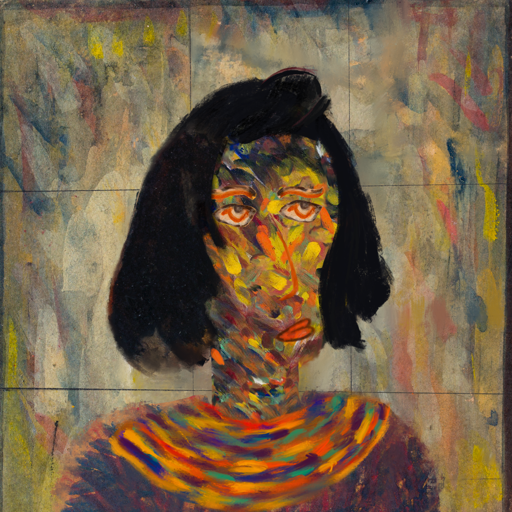
Background: GypsyMother, Head And Neck Side: An_Impression, Face Side: Experience, Bust: In_The_Sun, Hair Side: Mosgoul, Head Accessory: Blank, Second Necklace: An_Impression_2, Necklace: Blank, Baby: Blank